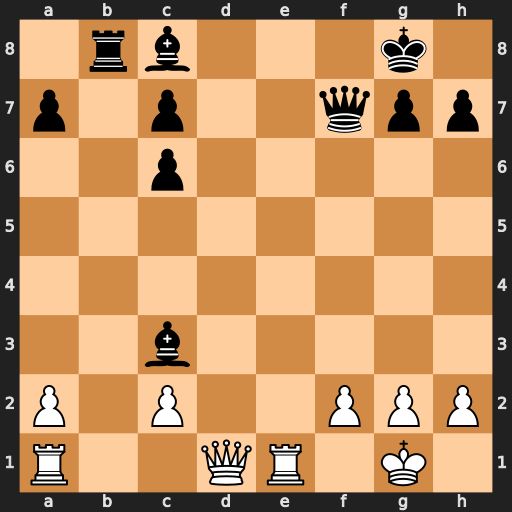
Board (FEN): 1rb3k1/p1p2qpp/2p5/8/8/2b5/P1P2PPP/R2QR1K1
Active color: w
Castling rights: -
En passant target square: -
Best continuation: Qd8+ Qf8 Re8